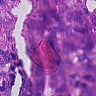
Metastatic tissue present: yes